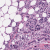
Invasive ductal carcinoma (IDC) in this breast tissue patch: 1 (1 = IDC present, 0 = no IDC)